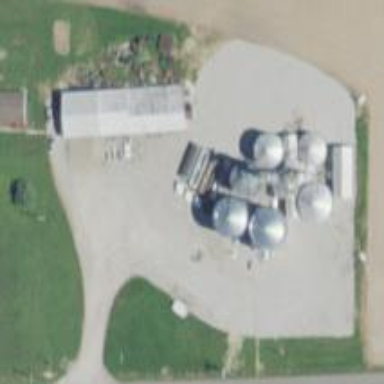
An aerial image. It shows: Silo.